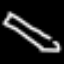
Label: pencil